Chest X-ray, PA view. Patient: 43 years old, sex F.
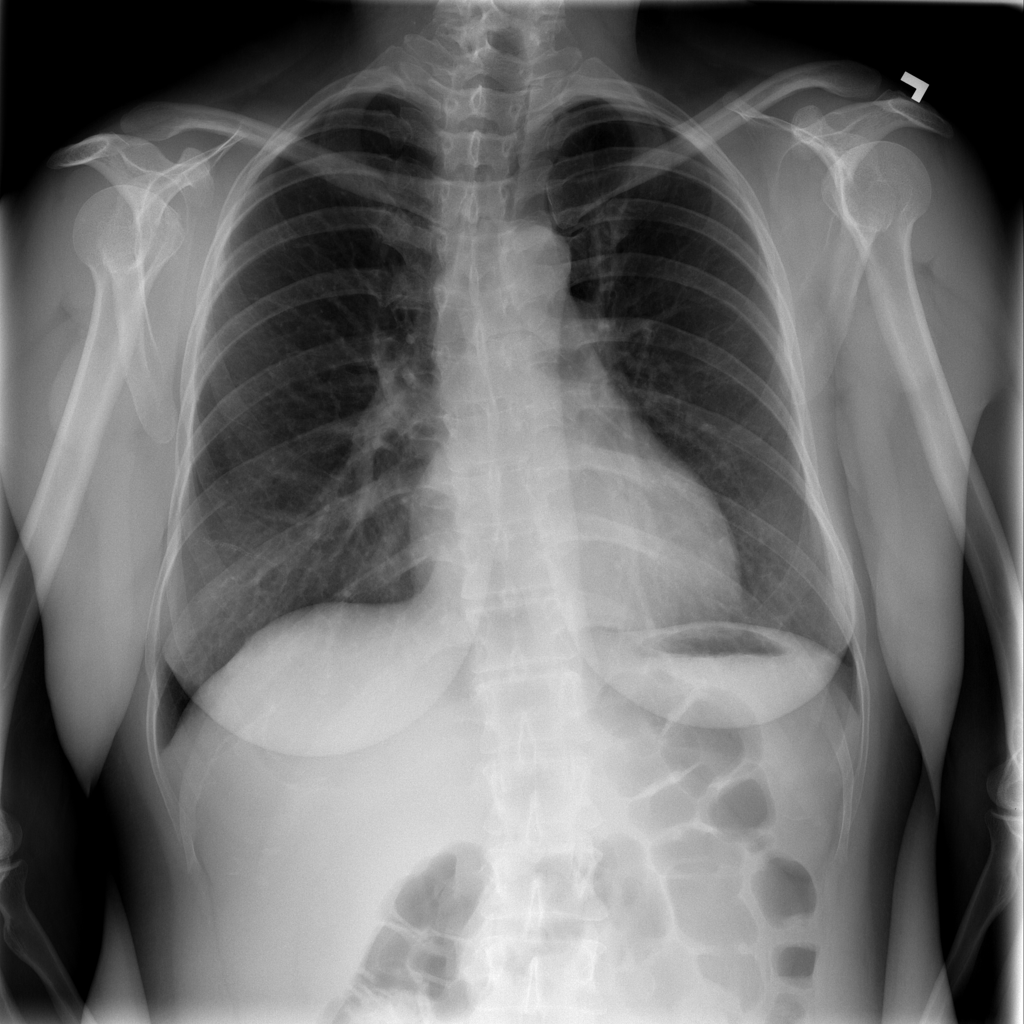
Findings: No Finding